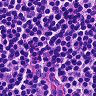
Metastatic tissue present: no